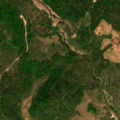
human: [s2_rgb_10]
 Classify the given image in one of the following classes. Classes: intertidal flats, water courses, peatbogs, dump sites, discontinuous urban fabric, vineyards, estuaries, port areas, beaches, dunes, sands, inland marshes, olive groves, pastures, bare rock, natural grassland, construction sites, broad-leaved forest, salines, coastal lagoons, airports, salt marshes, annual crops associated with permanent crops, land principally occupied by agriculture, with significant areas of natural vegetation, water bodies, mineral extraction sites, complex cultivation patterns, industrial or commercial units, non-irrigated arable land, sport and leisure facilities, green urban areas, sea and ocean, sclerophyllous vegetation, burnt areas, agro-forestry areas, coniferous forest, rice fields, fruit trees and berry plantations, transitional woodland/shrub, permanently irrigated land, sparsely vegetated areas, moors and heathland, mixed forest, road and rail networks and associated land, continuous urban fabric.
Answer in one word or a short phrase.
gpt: coniferous forest